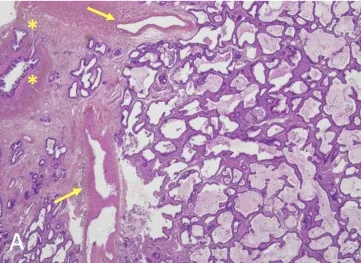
(A) Histological features case 1, hematoxylin-eosin, original magnification 2X. Back-to-back cystic spaces lined by pseudostratified ciliated columnar epithelium consistent with CPAM. Asterisks: bronchioles; Arrows: aberrant vessels.
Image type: pathology (h&e)